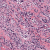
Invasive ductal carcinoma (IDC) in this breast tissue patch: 1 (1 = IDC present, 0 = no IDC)